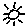
Label: sun